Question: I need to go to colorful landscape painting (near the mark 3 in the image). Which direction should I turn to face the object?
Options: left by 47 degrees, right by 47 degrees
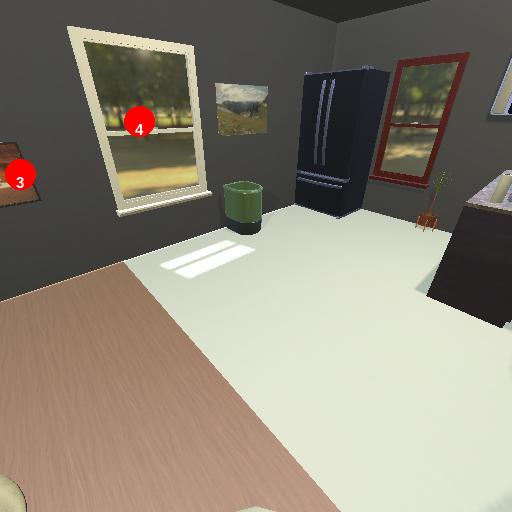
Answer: left by 47 degrees